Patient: sex F, age 68
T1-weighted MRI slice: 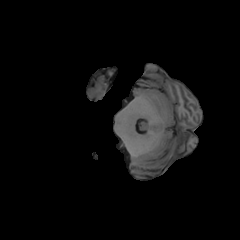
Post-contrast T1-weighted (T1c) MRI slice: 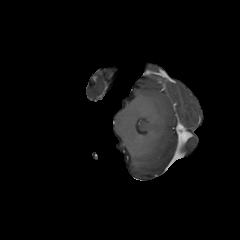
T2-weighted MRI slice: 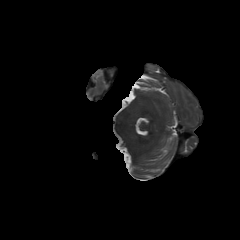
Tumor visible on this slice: no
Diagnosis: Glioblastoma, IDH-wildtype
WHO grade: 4